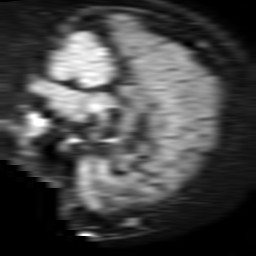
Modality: TRACE
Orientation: sagittal
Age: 61
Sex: male
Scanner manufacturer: philips
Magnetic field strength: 1.5 T
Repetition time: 5.332 s
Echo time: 0.07488 s